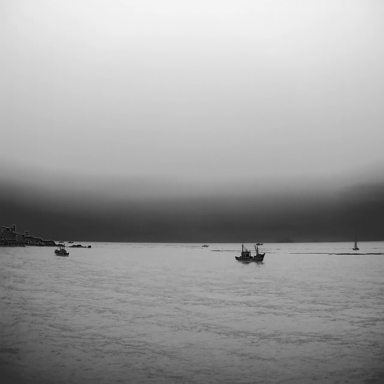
There are seven objects shown in the infrared image, including six bulk_carriers, and a sailboat.